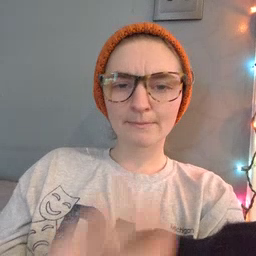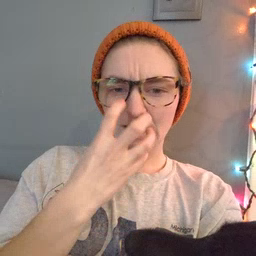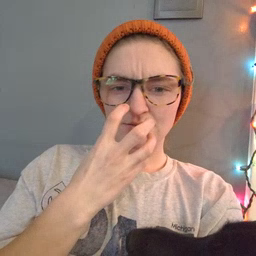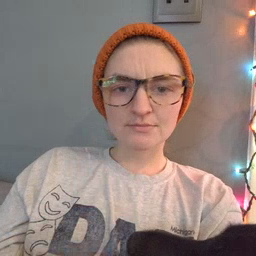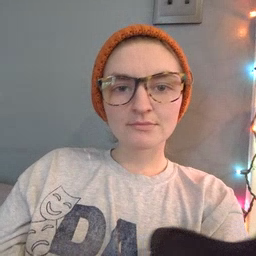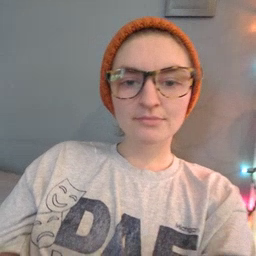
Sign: mad